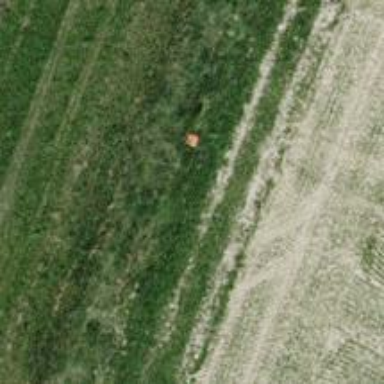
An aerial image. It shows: Pole supporting roof covering pipeline marker.